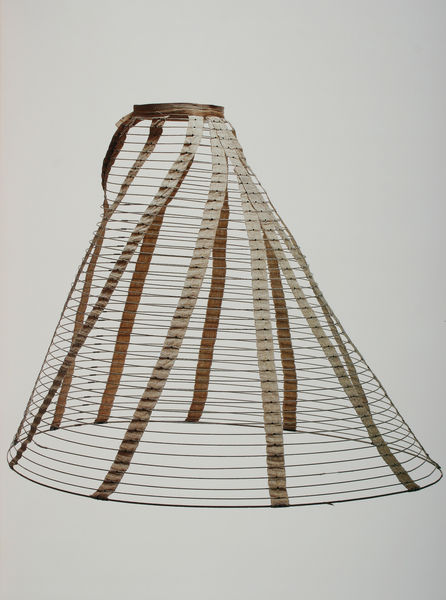
Titel: Krinoline
Standort: Kyoto (Japan)
Institution: Kyoto Costume Institute
Schlagwörter: körper, weiß, braun, frau, hut, schwarz, gürtel, beige, mode, rock, zylinder, band, silber, stehen, gold, stoff, verbindung, kreis, rund, skulptur, schleppe, taille, papier, modell, abstrakt, modern, linien, belt, dress, old, skirt, gestreift, streifen, metall, gestell, nieten, foto, fotografie, photographie, eisen, stütze, gerüst, stangen, geflecht, unterrock, kegel, form, kreise, photo, farbfoto, konstruktion, metal, ribbon, leicht, museum, pyramide, bänder, spiralen, spirale, geometrie, netz, draht, fragil, aufnahme, reifen, krinoline, reifrock, tie, drähte, pyramidal, unterkleid, japaner, verbund, damenmode, kyoto, drahtgestell, geometrische form, cage, tournüre, geometrischer körper, kegelstumpf, metallbänder, reiifrock, under, hidden